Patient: sex M, age 44
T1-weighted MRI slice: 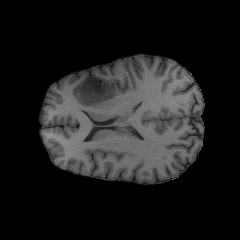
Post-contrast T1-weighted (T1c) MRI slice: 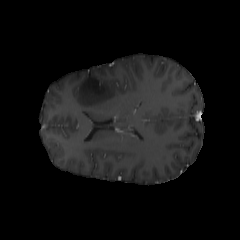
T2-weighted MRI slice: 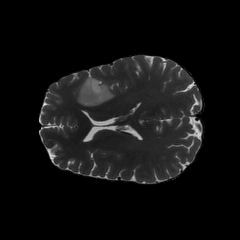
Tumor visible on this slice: yes
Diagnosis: Astrocytoma, IDH-mutant
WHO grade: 2